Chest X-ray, PA view. Patient: 48 years old, sex F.
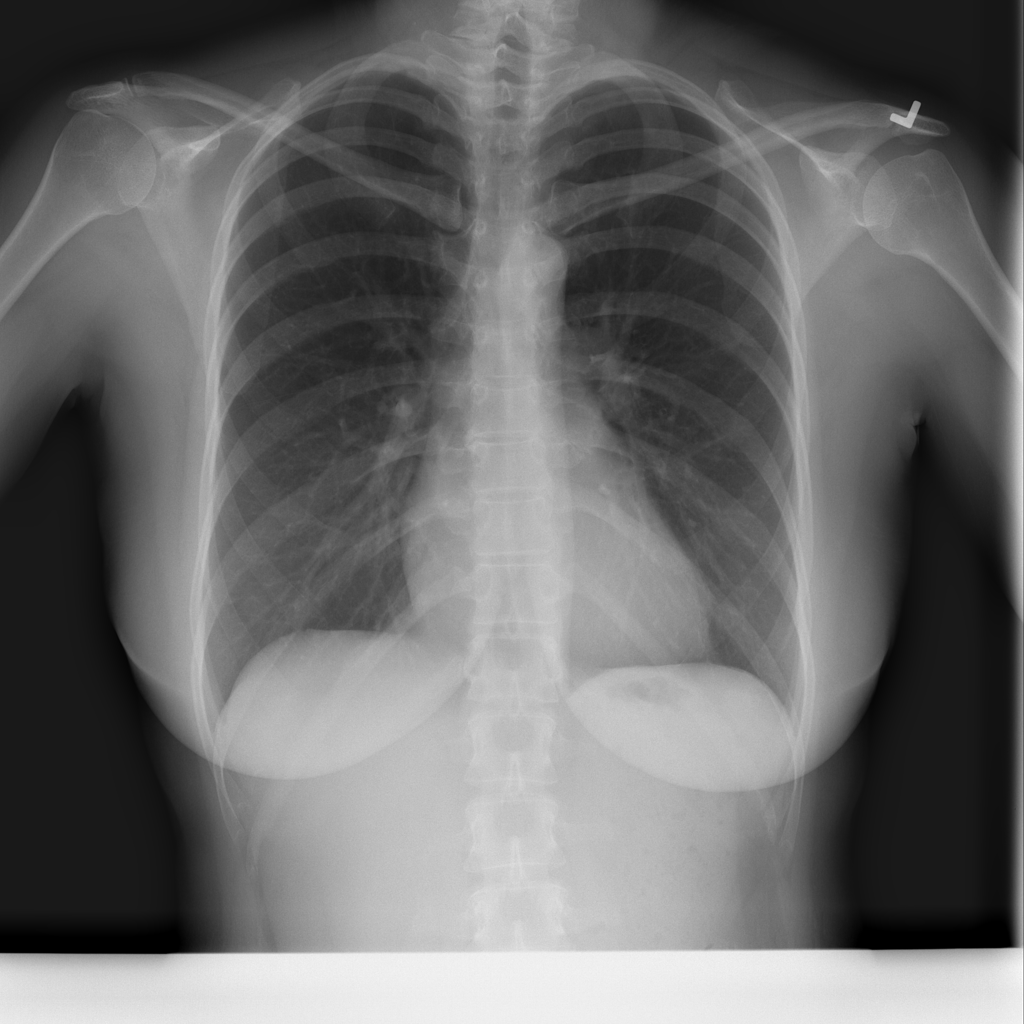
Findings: No Finding